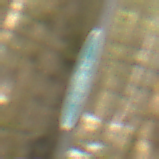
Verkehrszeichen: Radweg
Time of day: MorningAfternoon
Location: Outdoor (Nature)
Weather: Overcast
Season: Winter
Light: Natural